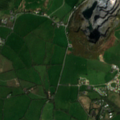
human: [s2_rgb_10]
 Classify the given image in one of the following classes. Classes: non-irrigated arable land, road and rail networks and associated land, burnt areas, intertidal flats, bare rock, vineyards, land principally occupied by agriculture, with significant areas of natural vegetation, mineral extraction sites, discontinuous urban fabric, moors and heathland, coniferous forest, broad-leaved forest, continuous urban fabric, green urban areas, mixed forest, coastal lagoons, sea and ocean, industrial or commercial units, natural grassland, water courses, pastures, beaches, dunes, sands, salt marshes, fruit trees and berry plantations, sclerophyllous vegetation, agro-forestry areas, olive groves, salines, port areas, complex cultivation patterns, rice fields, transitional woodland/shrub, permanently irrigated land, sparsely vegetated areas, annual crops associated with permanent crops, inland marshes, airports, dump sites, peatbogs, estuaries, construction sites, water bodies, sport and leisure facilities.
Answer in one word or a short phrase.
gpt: mineral extraction sites, non-irrigated arable land, pastures